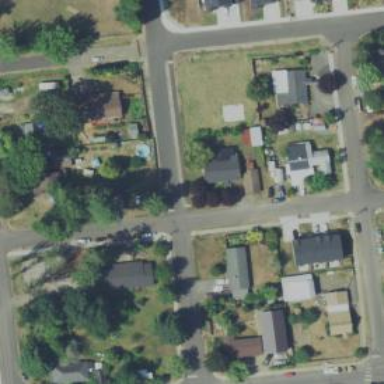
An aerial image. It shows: Residential road with sidewalk on the left.